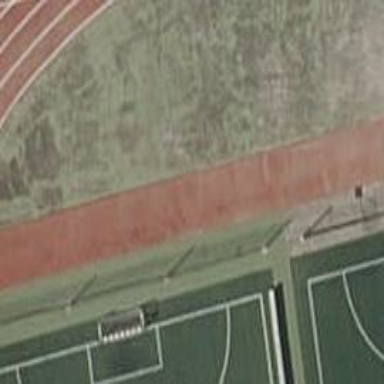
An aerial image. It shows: Track in leisure land.